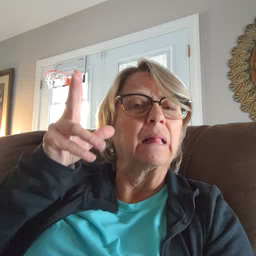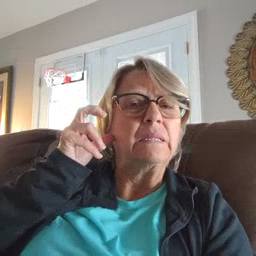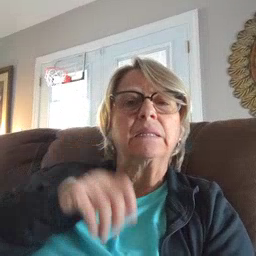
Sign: listen